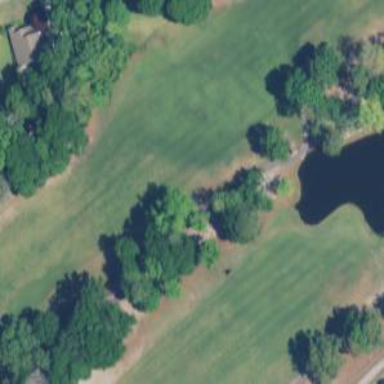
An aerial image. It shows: Golf hole.